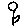
Label: flower